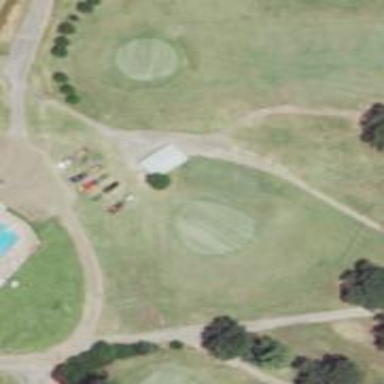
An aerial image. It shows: Grassy area designated as golf tee.